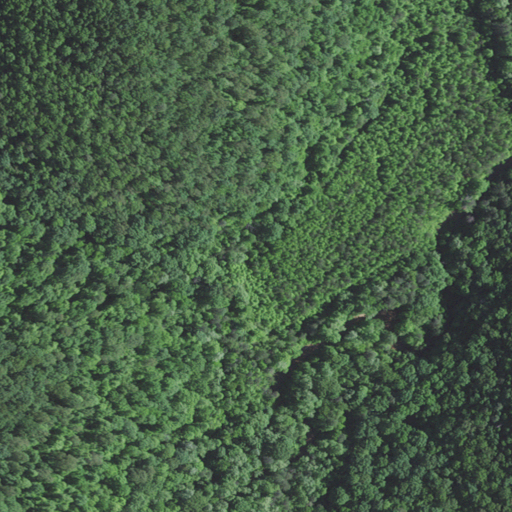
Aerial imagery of valley in Kentucky named Bruce Hollow containing deciduous forest, open development, and mixed forest